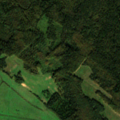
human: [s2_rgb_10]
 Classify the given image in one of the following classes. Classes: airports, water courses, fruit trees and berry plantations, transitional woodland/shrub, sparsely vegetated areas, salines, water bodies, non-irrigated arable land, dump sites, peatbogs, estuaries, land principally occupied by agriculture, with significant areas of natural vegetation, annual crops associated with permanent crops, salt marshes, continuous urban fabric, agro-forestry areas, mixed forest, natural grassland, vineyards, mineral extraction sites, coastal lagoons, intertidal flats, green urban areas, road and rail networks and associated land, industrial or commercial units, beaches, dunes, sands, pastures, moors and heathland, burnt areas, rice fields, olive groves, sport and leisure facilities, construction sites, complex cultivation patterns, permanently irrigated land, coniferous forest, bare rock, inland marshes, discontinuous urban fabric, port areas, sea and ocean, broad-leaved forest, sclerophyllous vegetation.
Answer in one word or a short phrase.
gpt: pastures, broad-leaved forest, coniferous forest, mixed forest, transitional woodland/shrub